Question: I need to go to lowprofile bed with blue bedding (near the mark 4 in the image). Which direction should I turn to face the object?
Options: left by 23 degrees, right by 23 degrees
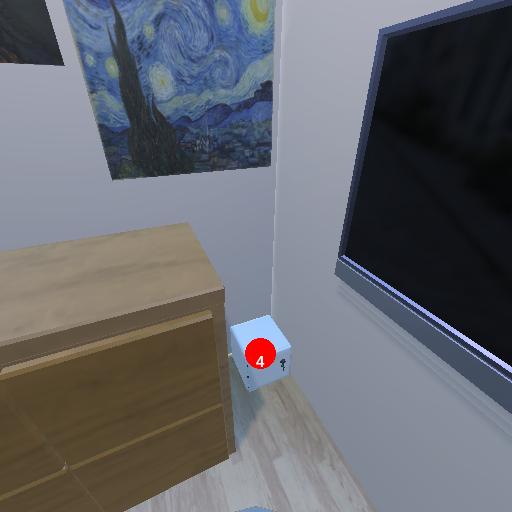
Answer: left by 23 degrees